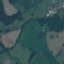
Land use / land cover class: Pasture